Question: I'm trying to make a query that will return the left outer join of two tables but with an extra row for every match that is made. The extra rows right side being null. Here is an example:

Here is my current query using linq (responses in SQL appreciated also):
'''
context.Code
.GroupJoin(
context.SubCode,
code => code.CodeID,
sub => sub.CodeID,
(code, sub) => new
{
Codes = code,
SubCodes = sub
})
.SelectMany(sub => sub.SubCodes.DefaultIfEmpty(),
(code, sub) => new { Codes = code.Codes, SubCodes = sub })
.ToList();
'''
EDIT (Solution?):
'''
SELECT Codes.ID, Codes.Code, SubCodes.SubCode
FROM Codes
INNER JOIN SubCodes
ON Codes.ID = SubCodes.CodeID
UNION
SELECT Codes.ID, Codes.Code, NULL
FROM Codes
ORDER BY Codes.ID
'''
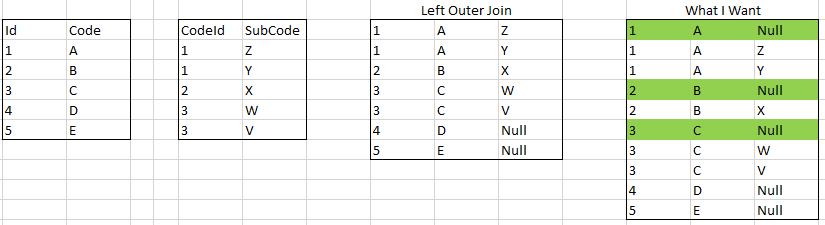
Answer: Here is SQL that does what you want:
'''
(select c.id, c.code, sc.subCode
from codes c join
subcodes sc
on c.id = sc.codeid
) union all
(select c.id, c.code, NULL
from codes c
)
'''